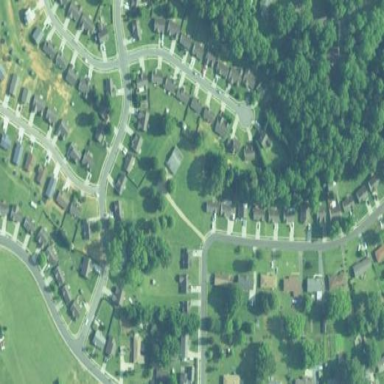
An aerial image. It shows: Residential area consisting of single-family homes.